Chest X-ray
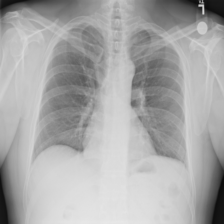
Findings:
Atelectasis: negative
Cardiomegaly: negative
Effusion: negative
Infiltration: negative
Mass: negative
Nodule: negative
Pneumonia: negative
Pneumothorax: negative
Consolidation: negative
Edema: negative
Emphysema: negative
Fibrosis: negative
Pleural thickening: negative
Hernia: negative